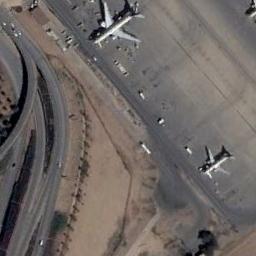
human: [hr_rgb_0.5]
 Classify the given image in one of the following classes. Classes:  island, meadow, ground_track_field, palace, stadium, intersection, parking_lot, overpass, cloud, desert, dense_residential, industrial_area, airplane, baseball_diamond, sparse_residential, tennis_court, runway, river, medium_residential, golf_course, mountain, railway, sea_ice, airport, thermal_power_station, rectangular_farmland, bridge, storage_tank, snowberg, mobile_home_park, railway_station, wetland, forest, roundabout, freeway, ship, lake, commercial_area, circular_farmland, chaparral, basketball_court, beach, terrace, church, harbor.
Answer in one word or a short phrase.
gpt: airplane